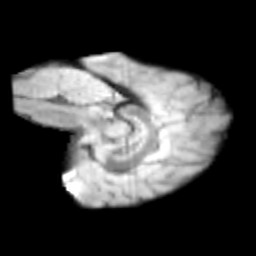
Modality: T2w
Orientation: sagittal
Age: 11
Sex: male
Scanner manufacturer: siemens
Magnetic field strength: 3 T
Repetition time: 3.8 s
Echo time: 0.07 s